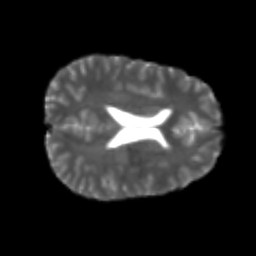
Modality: T2w
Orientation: axial
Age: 22
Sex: male
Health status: healthy
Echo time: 0.074 s